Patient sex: M
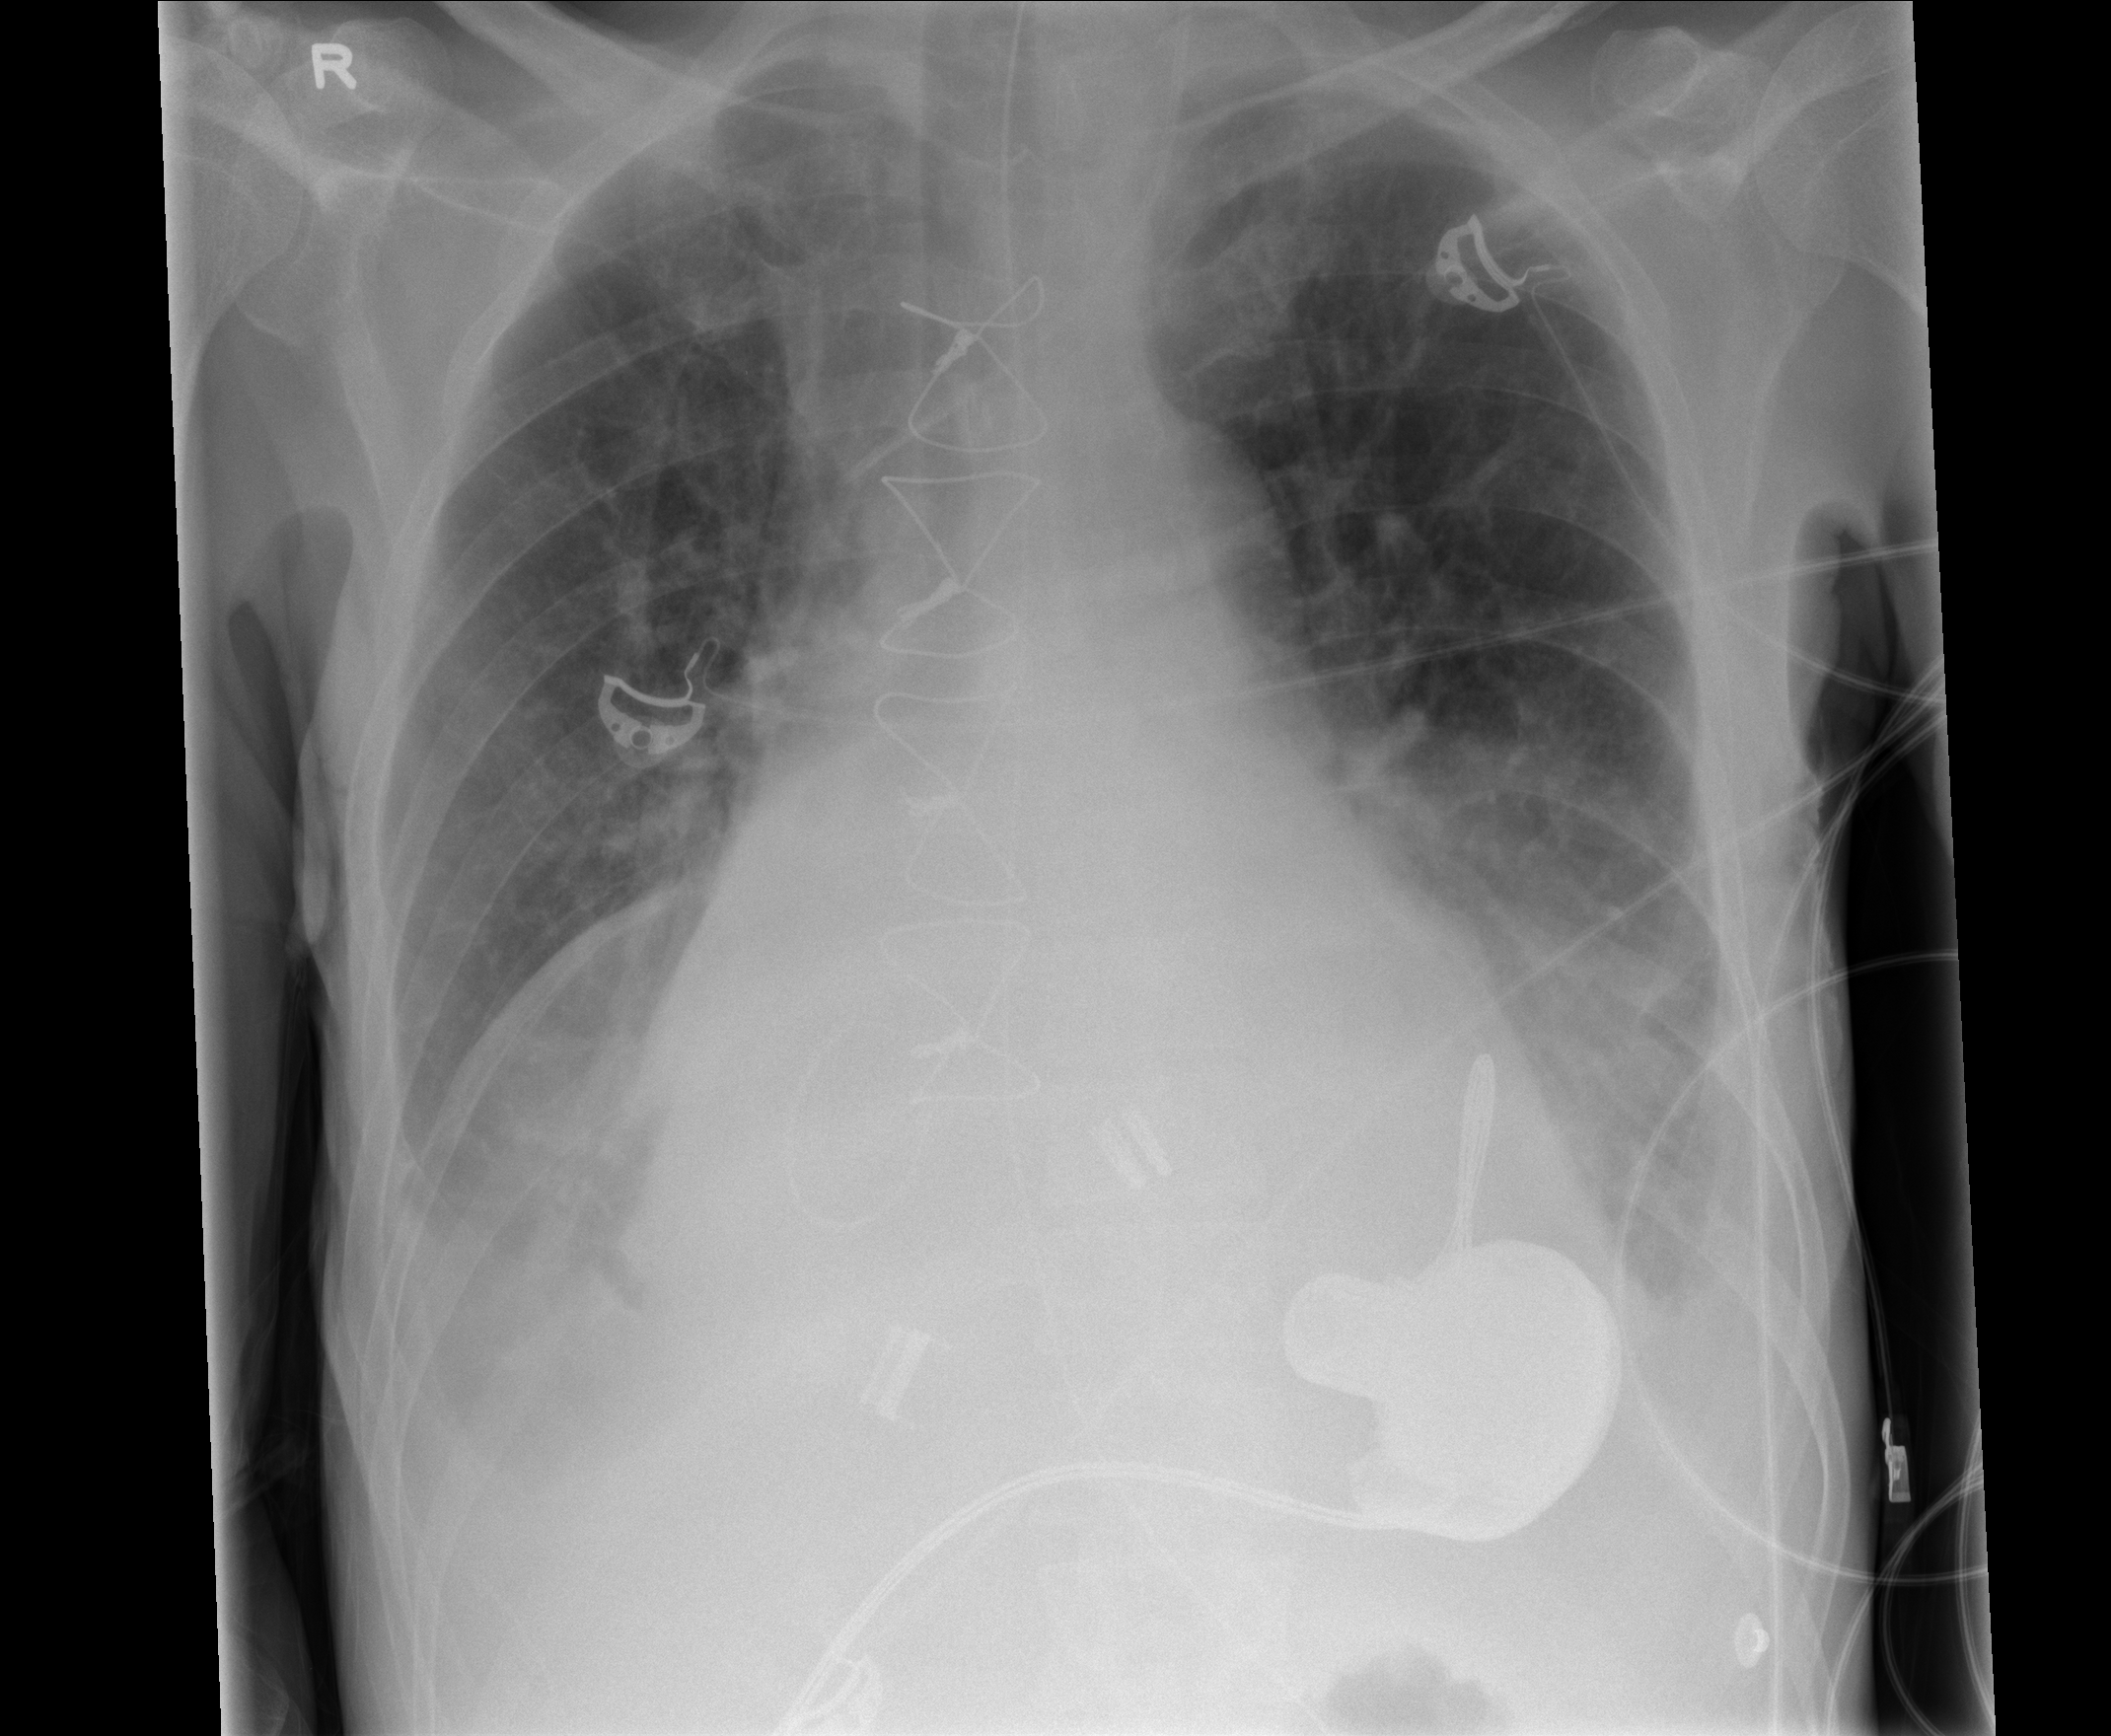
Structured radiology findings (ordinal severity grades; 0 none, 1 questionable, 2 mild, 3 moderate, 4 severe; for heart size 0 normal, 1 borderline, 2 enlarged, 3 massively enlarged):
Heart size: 2
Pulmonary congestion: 2
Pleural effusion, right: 2
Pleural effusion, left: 2
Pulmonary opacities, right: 0
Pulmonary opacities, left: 0
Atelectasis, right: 2
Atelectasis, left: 2